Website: home-depot
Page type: review-order
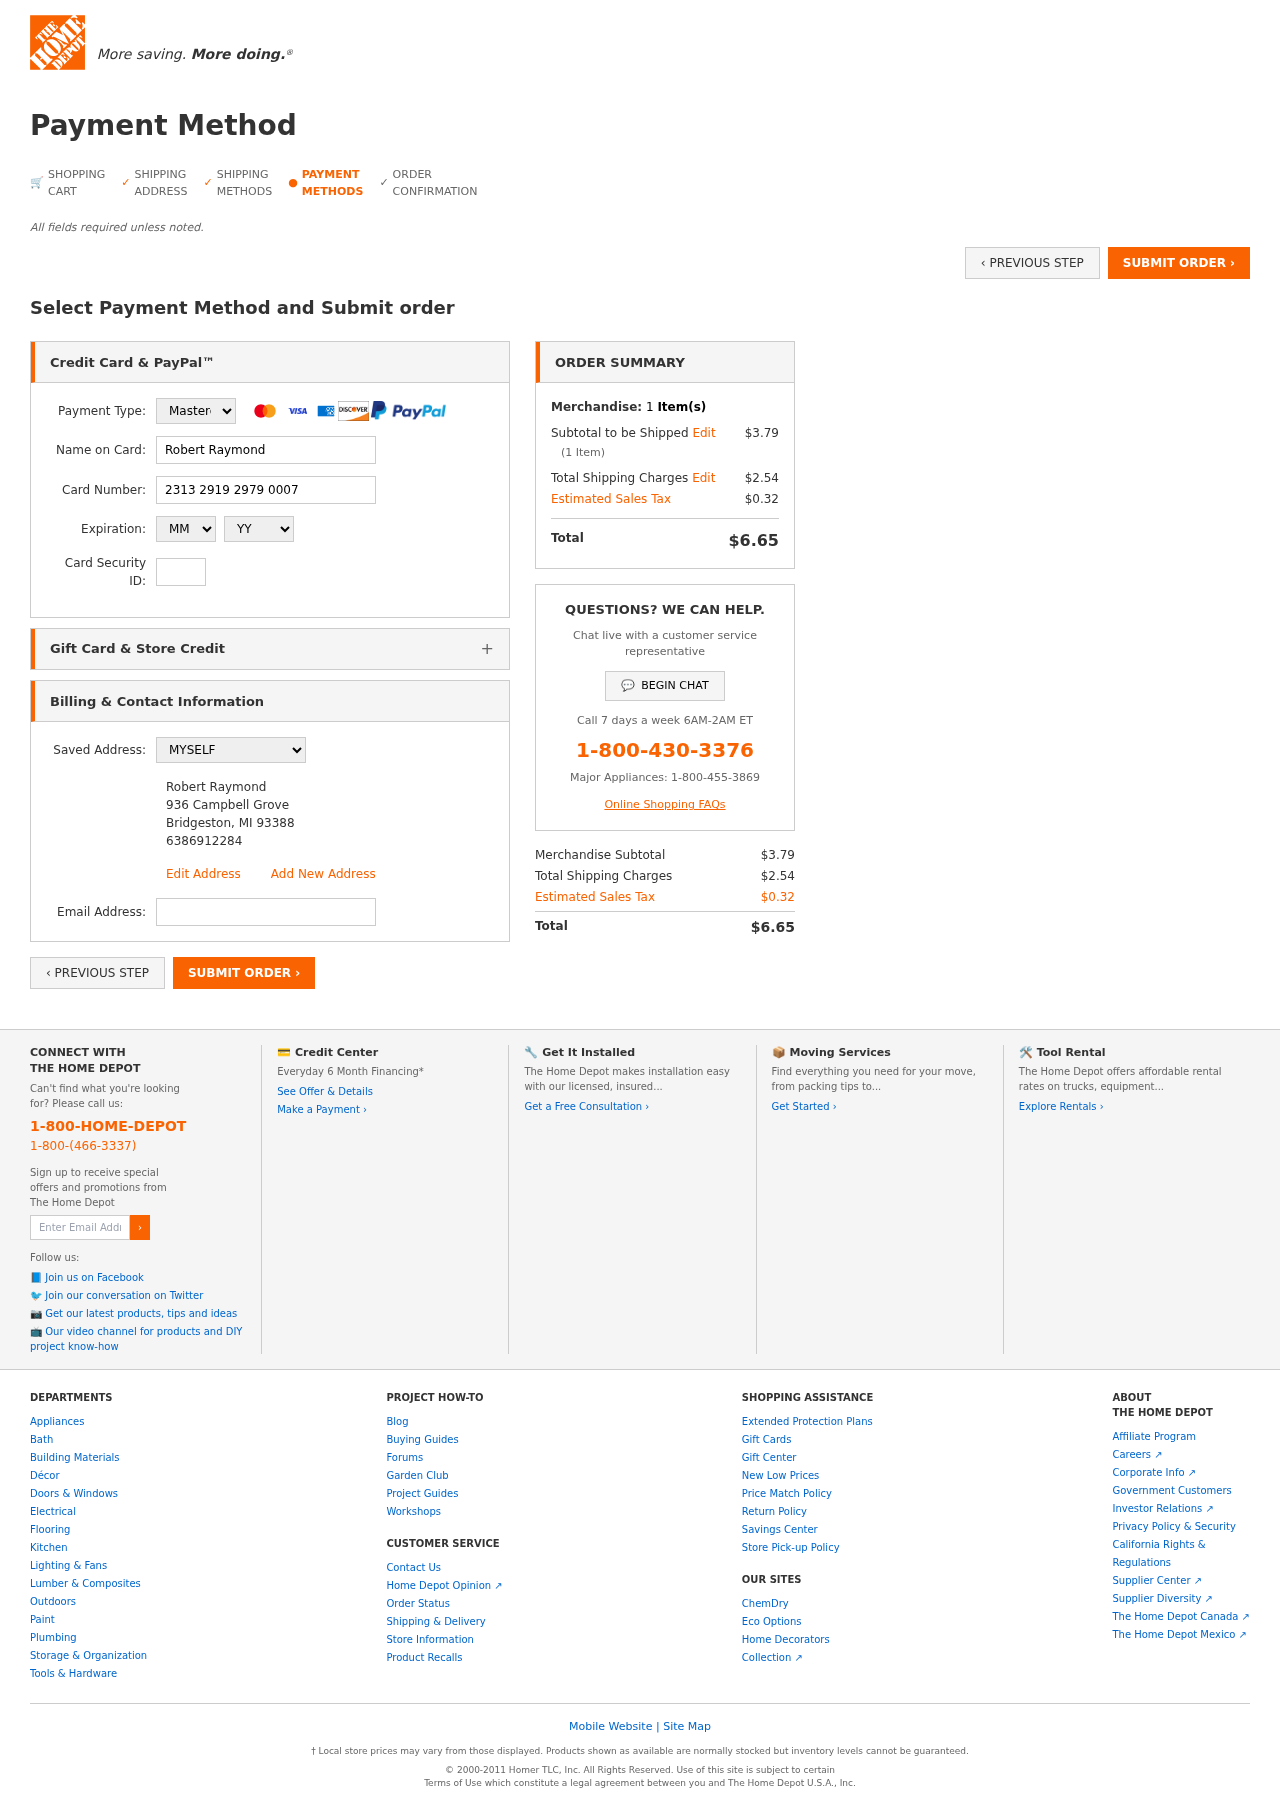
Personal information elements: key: PII_CARD_CVV
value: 619
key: PII_CARD_EXPIRY_MONTH
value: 09
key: PII_CARD_EXPIRY_YEAR
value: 26
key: PII_CARD_NUMBER
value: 2313 2919 2979 0007
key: PII_CARD_TYPE
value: Mastercard
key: PII_EMAIL
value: robertraymond@gmail.com
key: PII_FULLNAME
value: Robert Raymond
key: PII_FULLNAME2
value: Robert Raymond
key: PII_STREET
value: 936 Campbell Grove
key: PII_CITY2
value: Bridgeston
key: PII_STATE_ABBR2
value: MI
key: PII_POSTCODE
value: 93388
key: PII_POSTCODE_FULL
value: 93388
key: PII_POSTCODE_NUMERIC
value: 93388
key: PII_PHONE2
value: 6386912284
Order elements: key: ORDER_NUM_ITEMS
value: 1
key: ORDER_SUBTOTAL
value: $3.79
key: ORDER_NUM_ITEMS2
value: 1
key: ORDER_SHIPPING_COST
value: $2.54
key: ORDER_TAX
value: $0.32
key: ORDER_TOTAL
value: $6.65
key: ORDER_SUBTOTAL2
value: $3.79
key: ORDER_SHIPPING_COST2
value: $2.54
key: ORDER_TAX2
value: $0.32
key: ORDER_TOTAL2
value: $6.65